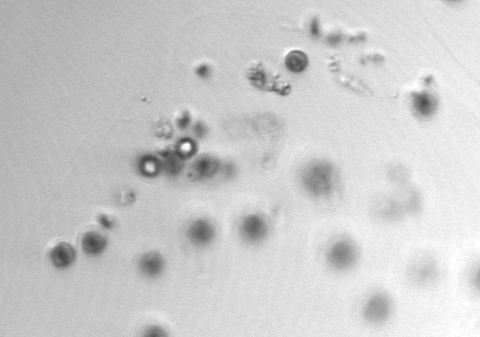
Label: Phaeocystis